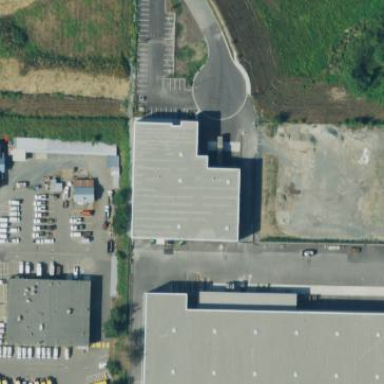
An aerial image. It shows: Industrial building.